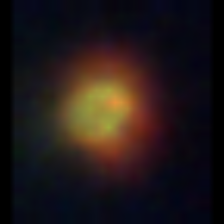
Taxon: NanoPlankton
Group: Other